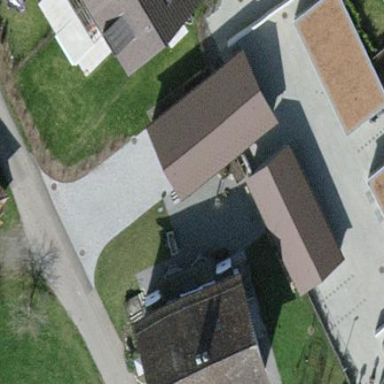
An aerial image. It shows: View of roof of building.